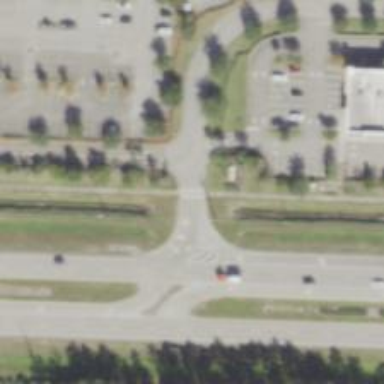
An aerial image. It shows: Asphalt path with uncontrolled crossing.